Interaction volume radius: 5 \u00c5
Interaction volume height: 25 \u00c5
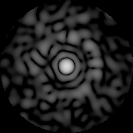
Disorder parameter: 0.794